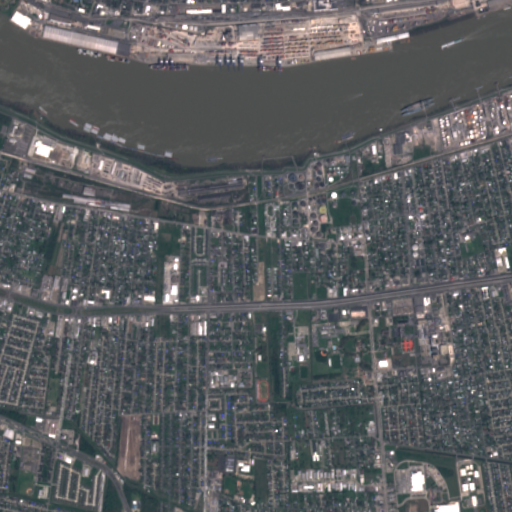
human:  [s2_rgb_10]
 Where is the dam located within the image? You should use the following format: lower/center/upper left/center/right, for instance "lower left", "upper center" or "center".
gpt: The dam is located in the upper of the image.
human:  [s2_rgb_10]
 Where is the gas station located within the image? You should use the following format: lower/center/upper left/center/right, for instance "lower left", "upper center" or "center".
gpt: The gas station is located in the upper left of the image.
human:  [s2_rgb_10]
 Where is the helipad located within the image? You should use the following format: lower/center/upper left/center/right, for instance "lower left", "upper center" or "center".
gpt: The helipad is located in the center right of the image.
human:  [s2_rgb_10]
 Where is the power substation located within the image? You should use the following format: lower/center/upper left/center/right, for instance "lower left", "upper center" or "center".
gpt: The power substation is located in the upper right of the image.
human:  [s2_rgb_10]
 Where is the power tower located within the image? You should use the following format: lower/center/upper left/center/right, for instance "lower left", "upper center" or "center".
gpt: The power tower is located in the lower left of the image.
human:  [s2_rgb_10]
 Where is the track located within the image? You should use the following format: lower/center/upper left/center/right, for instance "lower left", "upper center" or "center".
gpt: The track is located in the lower right of the image.
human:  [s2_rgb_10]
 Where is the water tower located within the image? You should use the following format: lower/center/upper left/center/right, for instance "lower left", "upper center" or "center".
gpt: The water tower is located in the center of the image.
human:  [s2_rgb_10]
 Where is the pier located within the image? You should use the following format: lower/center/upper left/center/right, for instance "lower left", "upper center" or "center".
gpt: The pier is located in the upper right of the image.
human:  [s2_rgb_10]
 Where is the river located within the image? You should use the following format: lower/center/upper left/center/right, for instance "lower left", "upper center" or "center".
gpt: The river is located in the upper of the image.
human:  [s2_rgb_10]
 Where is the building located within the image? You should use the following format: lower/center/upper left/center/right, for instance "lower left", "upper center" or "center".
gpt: There is no building in the image.